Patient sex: M
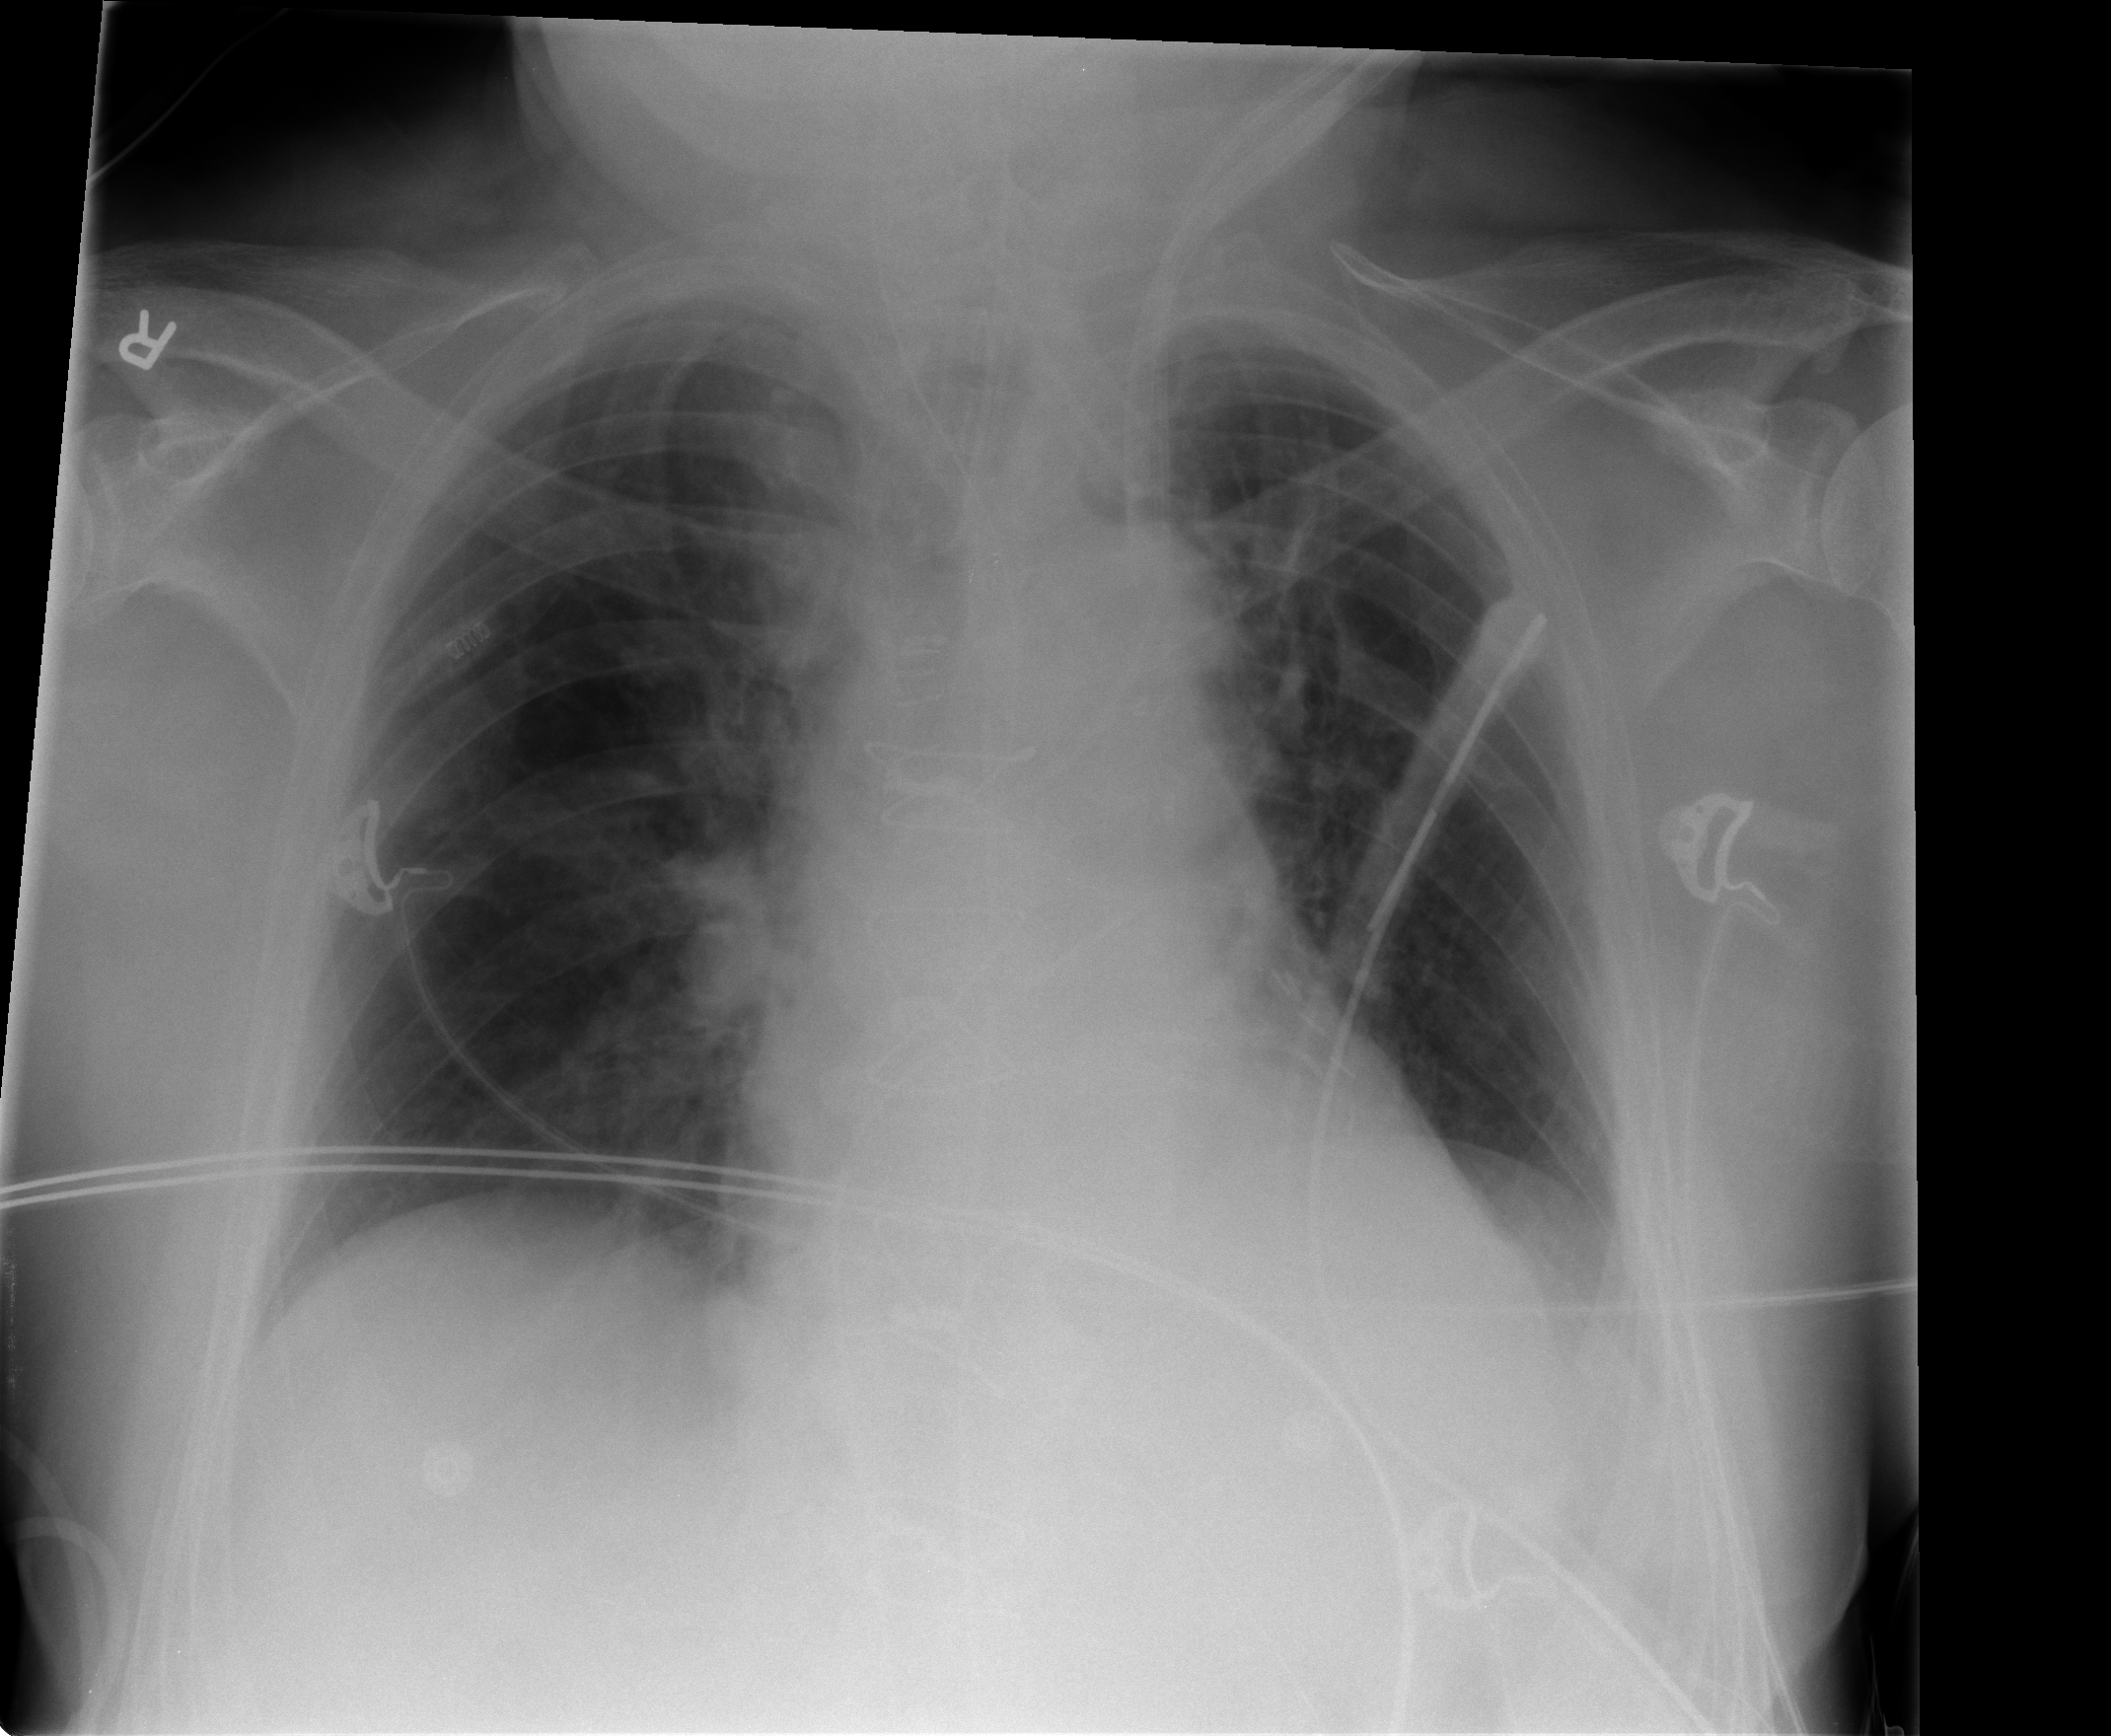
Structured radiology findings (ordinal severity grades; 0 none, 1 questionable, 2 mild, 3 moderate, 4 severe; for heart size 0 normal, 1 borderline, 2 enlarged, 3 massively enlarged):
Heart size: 2
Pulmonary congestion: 0
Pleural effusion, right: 0
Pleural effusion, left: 2
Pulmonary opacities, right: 0
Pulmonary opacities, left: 0
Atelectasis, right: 0
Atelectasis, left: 0